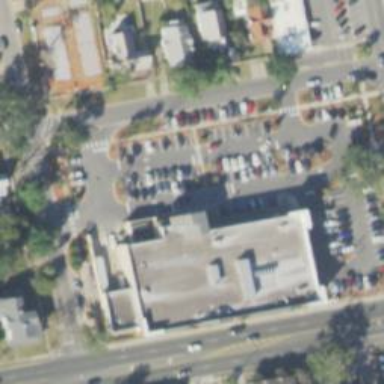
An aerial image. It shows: Parking space.